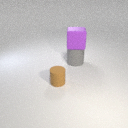
small brown rubber cylinder in front of large gray rubber cylinder